Interaction volume radius: 5 \u00c5
Interaction volume height: 25 \u00c5
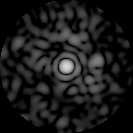
Disorder parameter: 0.8